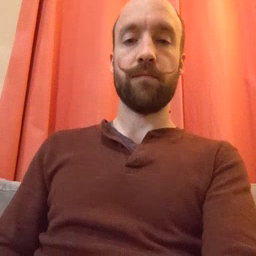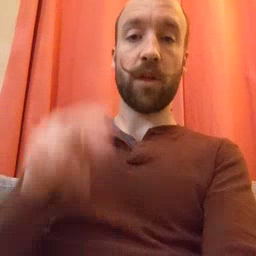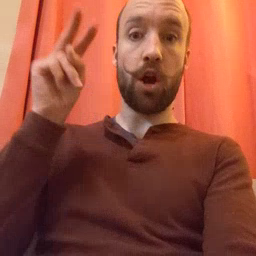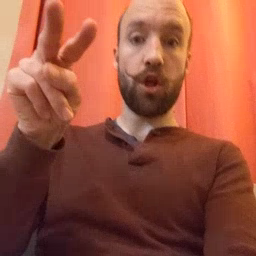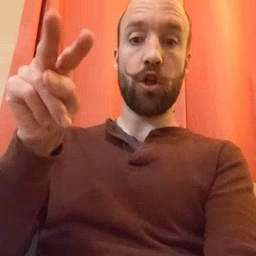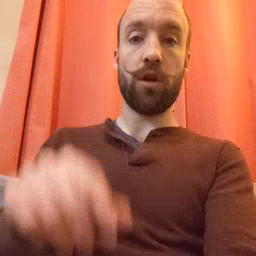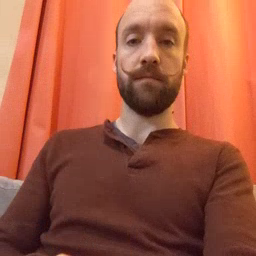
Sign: look